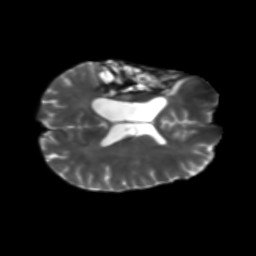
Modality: T2w
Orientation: axial
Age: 42
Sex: male
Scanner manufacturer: siemens
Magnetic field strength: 3 T
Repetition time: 5.47 s
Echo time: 0.0854 s